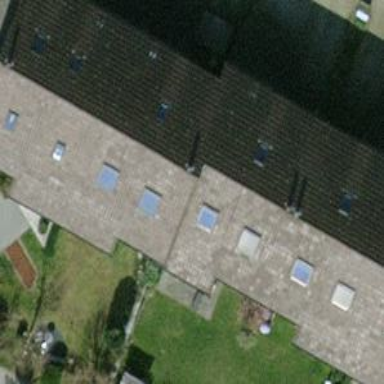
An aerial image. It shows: Terrace building.